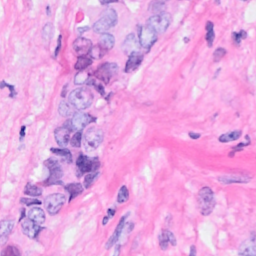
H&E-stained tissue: Breast